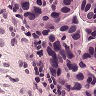
Metastatic tissue present: yes